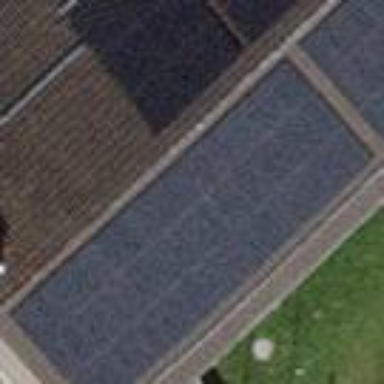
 consisting of solar photovoltaic panels."